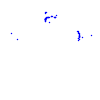
Particle: proton